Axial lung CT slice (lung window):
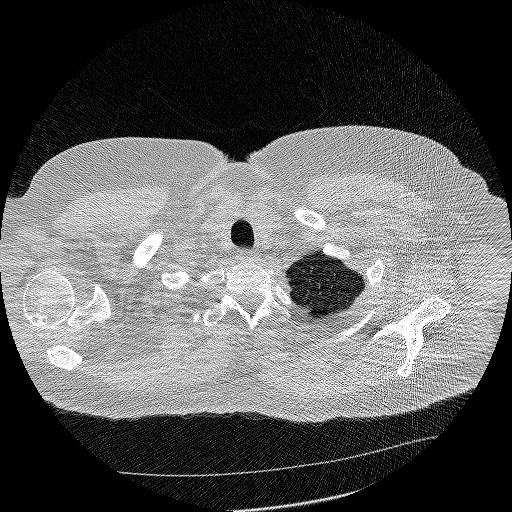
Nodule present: no